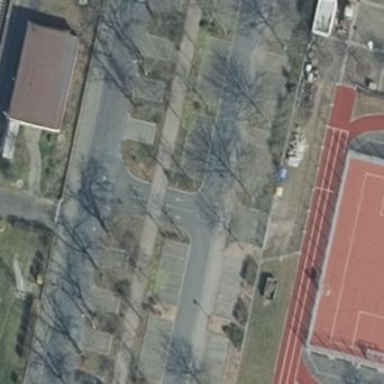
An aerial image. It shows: Street side parking area.